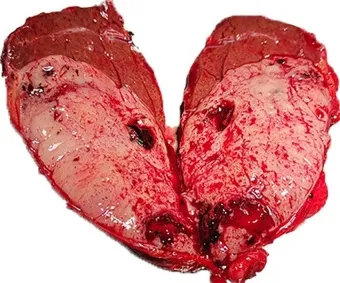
(A) macroscopic examination shows that the gallbladder lumen is filled with white fish-like tissue.
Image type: pathology (fish)